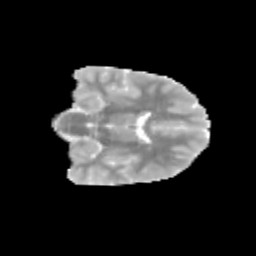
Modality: MD
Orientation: coronal
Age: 10
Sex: male
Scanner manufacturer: siemens
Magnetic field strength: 3 T
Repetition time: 3.8 s
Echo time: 0.07 s